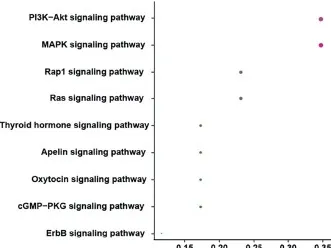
Imatinib could inhibit MAPK and PI3K/AKT pathways in vitro. (A-C) Cells were exposed to different concentrations of imatinib, thalidomide (THD), and imatinib + thalidomide. Cell viability was assessed using CCK8 assays after treatment for 24 h. Data were obtained from three independent experiments. *
p < 0.05, **
p < 0.01, ***
p < 0.001 vs. Each control group.
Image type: chart (chart)